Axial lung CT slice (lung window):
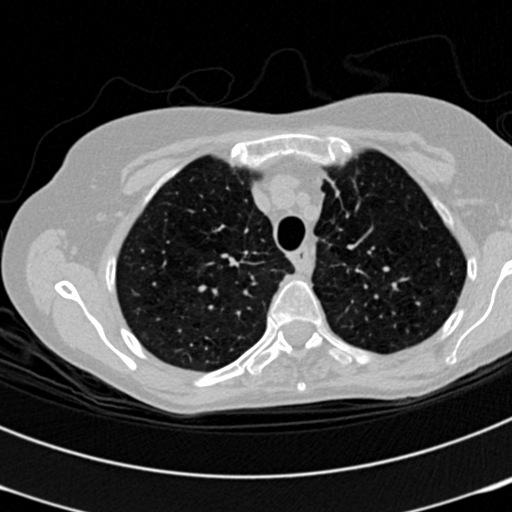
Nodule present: no